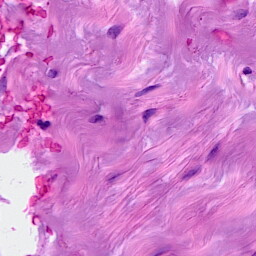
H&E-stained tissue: Breast